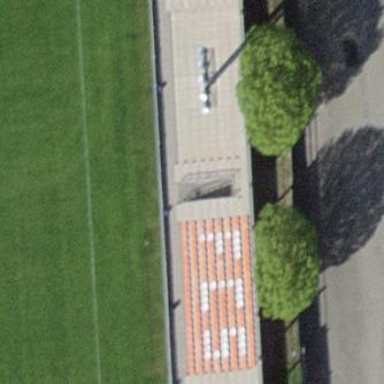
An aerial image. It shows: Stadium.